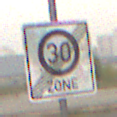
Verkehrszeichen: EndeZone30
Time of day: MorningAfternoon
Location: Outdoor (Suburban)
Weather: Overcast
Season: NotSpecified
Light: Natural